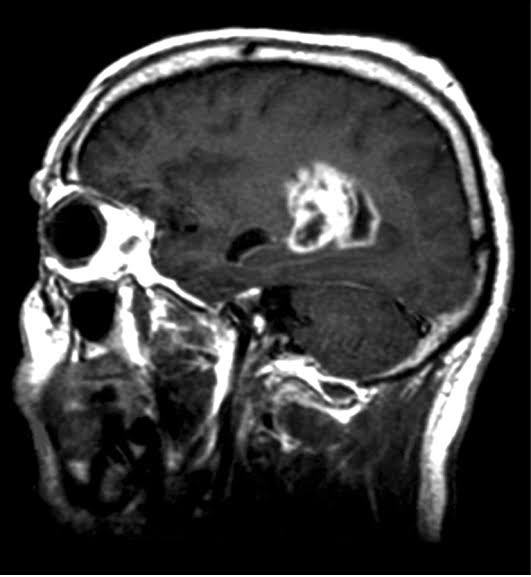
Label: glioma